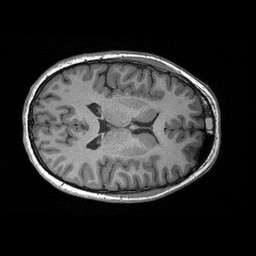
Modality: T1w
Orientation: axial
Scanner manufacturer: siemens
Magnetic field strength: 3 T
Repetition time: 2.3 s
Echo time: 0.00298 s